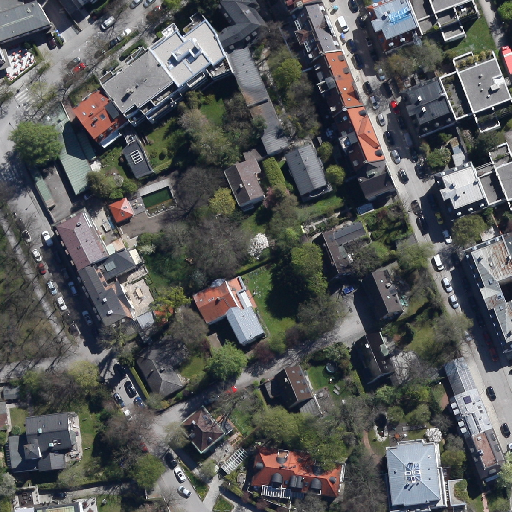
Referring expression: building along the road